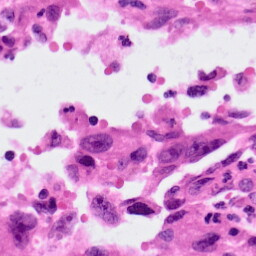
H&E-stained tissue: Lung